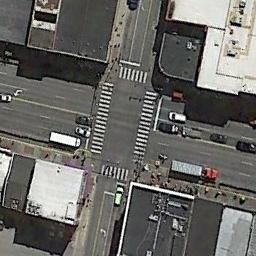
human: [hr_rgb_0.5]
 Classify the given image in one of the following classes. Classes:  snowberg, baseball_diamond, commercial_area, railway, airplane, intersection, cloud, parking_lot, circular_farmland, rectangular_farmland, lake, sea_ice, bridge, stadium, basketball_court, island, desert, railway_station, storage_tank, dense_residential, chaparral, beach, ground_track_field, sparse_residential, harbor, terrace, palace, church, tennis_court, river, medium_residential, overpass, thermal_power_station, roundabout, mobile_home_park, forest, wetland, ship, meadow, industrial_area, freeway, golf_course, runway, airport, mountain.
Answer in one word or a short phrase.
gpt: intersection